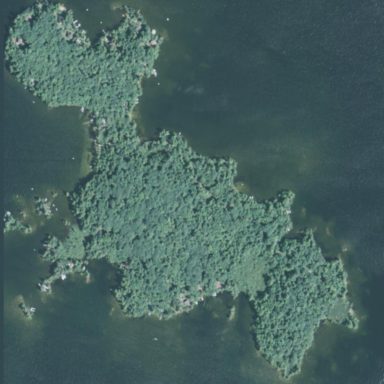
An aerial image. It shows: Islet.